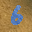
Label: 6